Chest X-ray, AP view. Patient: 56 years old, sex F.
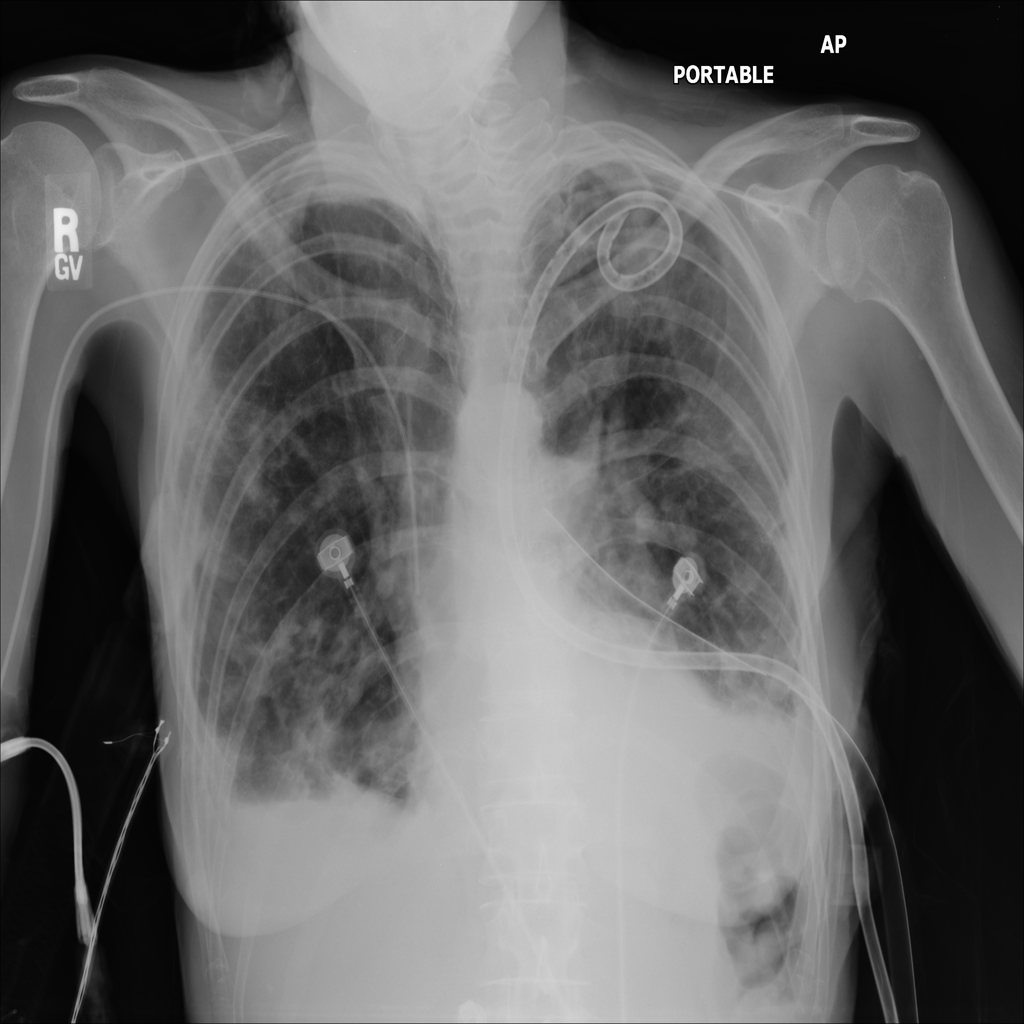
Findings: Pneumothorax